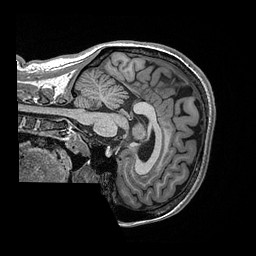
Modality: T1w
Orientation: sagittal
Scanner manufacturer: ge
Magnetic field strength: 3 T
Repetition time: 2.348 s
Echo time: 0.00296 s